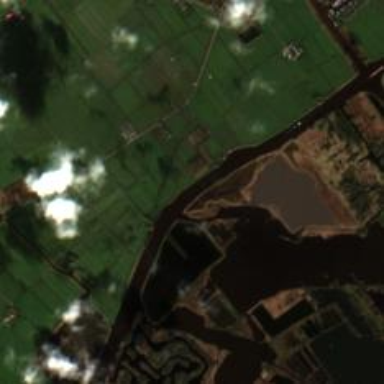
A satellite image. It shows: Canal.